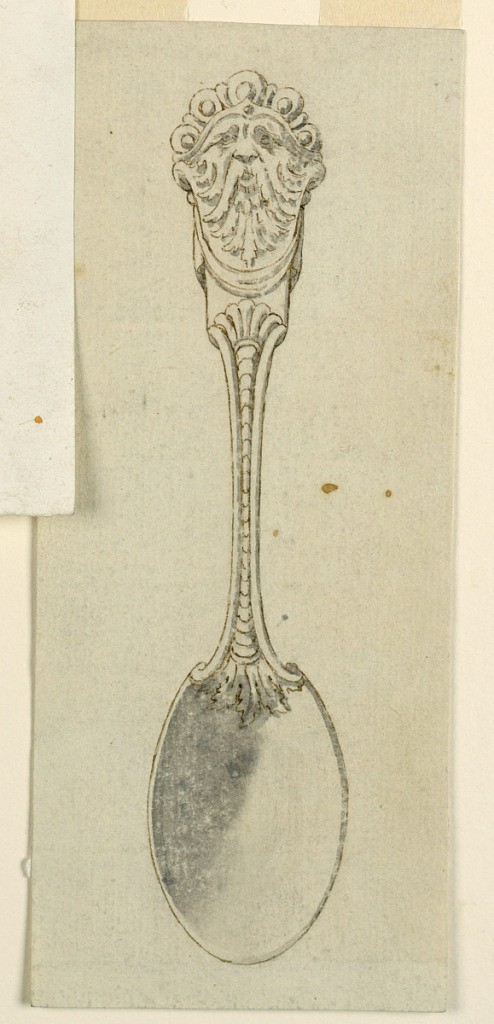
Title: Spoons
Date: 1825–50
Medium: Pen, sepia, brush, gray water color
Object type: Drawing
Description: The handle is terminating at the front with the mask of a bearded man, crowned by a diadem.  At the sides are the transformed ears, which support a drapery festoon.